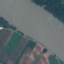
Label: River